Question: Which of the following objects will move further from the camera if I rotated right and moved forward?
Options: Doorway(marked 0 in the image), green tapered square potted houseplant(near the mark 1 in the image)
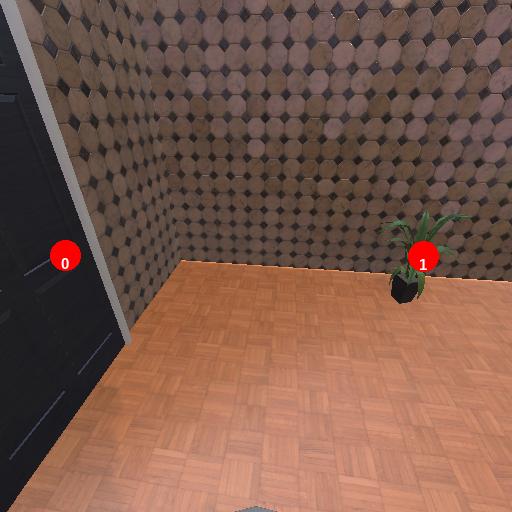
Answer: Doorway(marked 0 in the image)